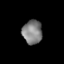
Tissue: lung
Cell type: Epithelial cells
Senescence score: 0.207
Nuclear area (px): 463
Mean DAPI intensity: 127.231